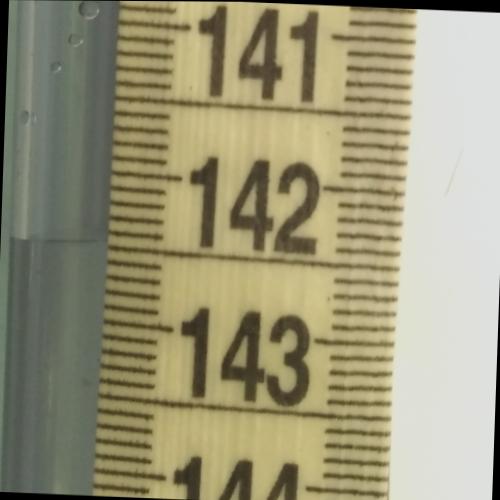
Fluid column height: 142.5 cm